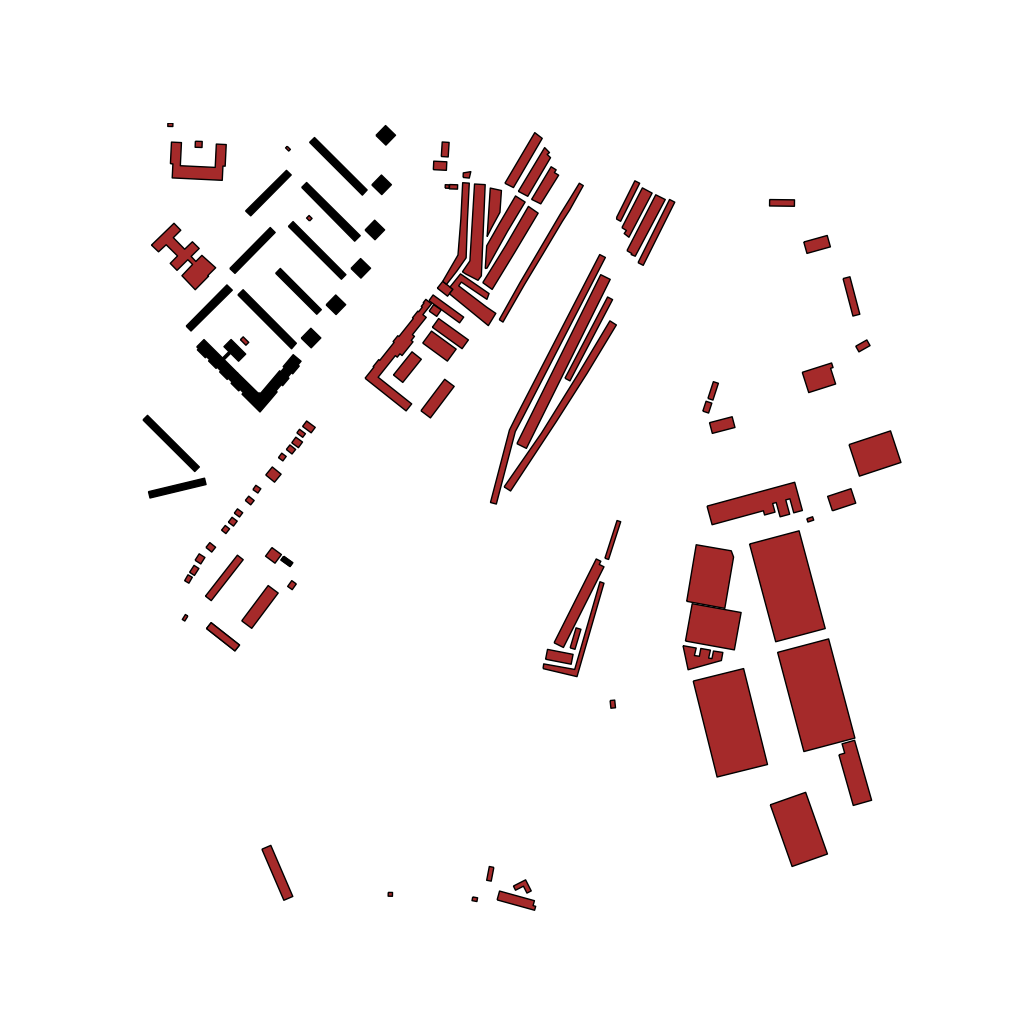
Tags: overhead vector_map, business, industrial, recreation, residential, modern, soviet, high_rise, individual_rise, low_rise, density_2, Building, Facility, 1.0 km²